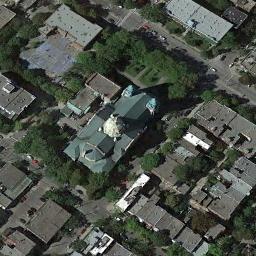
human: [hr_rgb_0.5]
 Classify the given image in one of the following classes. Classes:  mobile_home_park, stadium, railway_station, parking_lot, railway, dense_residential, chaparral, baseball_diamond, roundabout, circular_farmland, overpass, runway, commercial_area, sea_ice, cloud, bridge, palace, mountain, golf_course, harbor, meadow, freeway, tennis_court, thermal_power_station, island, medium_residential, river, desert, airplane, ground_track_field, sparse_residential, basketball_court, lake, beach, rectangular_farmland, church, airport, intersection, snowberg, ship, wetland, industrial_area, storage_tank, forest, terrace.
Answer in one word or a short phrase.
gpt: church